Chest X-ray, AP view. Patient: 45 years old, sex M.
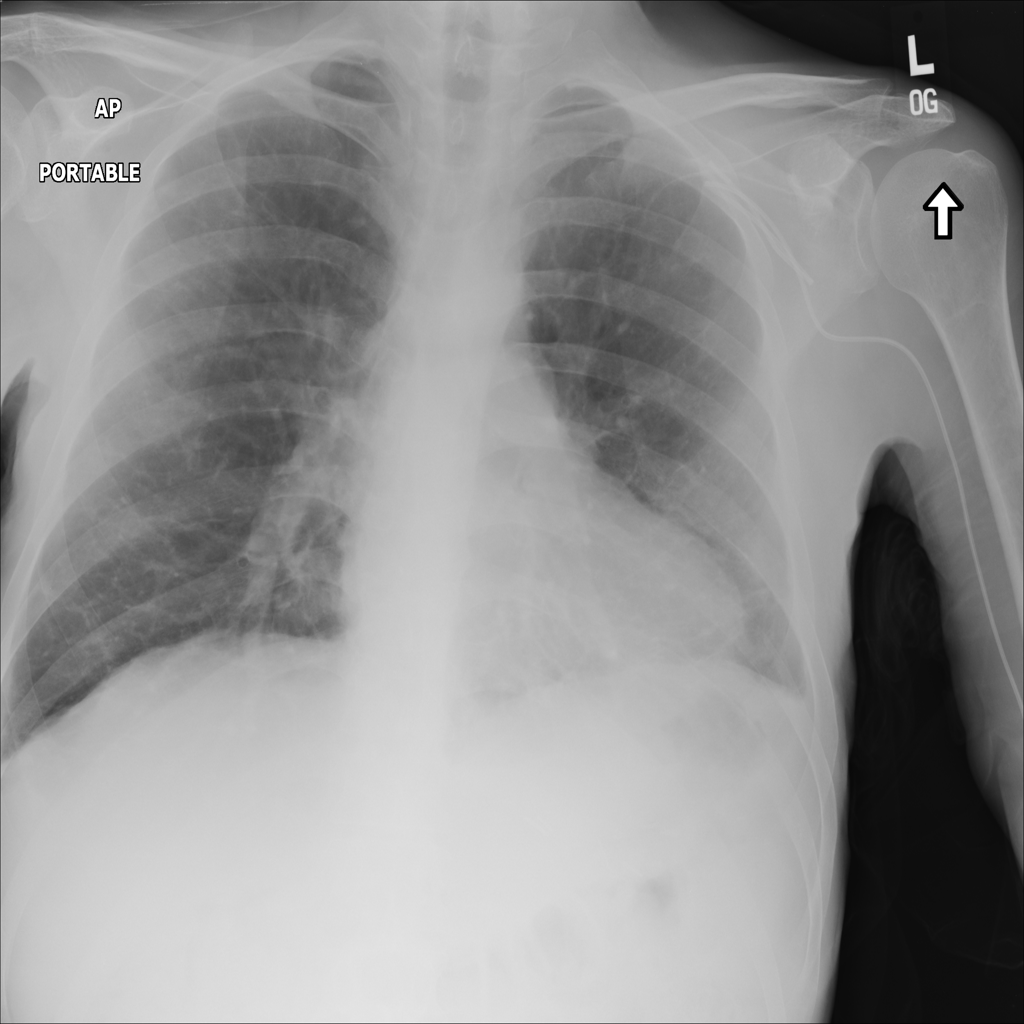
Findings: No Finding